九年级 · 度量几何学
如图, 四边形 $A B C D$ 的外接圆为 $\odot O, B C=C D, \angle D A C=35^{\circ}, \angle A C D=45^{\circ}$,则 $\angle A D B$ 的度数为 $( )

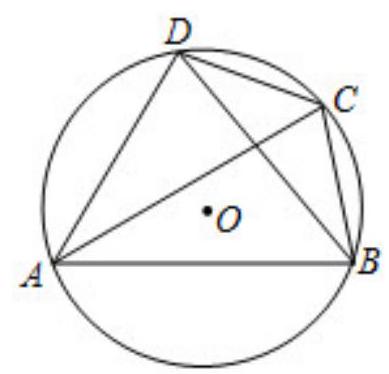
A. $55^{\circ}$

B. $60^{\circ}$

C. $65^{\circ}$

D. $70^{\circ}$

答案: C
解析: 解: $\because B C=C D$,

$\therefore \overparen{D C}=\overparen{B C}$,
$\therefore \angle B A C=\angle D A C=35^{\circ}$,

$\because \angle A B D=\angle A C D=45^{\circ}$,

$\therefore \angle A D B=180^{\circ}-\angle B A D-\angle A B D=180^{\circ}-70^{\circ}-45^{\circ}=65^{\circ}$.

故选: $C$.

利用圆心角、弧、弦的关系得到 $\overparen{D C}=\overparen{B C}$, 再利用圆周角定理得到 $\angle B A C=\angle D A C=35^{\circ}, \angle A B D=$ $\angle A C D=45^{\circ}$, 然后根据三角形内角和计算 $\angle A D B$ 的度数.

本题考查了圆心角、弧、弦的关系:在同圆和等圆中,相等的圆心角所对的弧相等, 所对的弦也相等.在同圆或等圆中，如果两个圆心角、两条弧、两条弦中有一组量相等，那么它们所对应的其余各组量都分别相等.